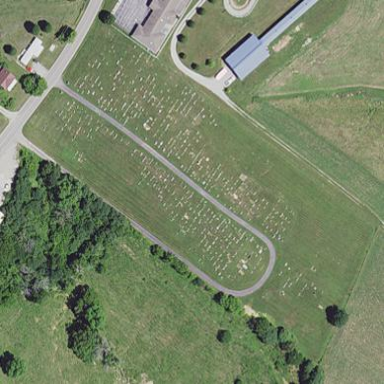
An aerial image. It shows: Cemetery.